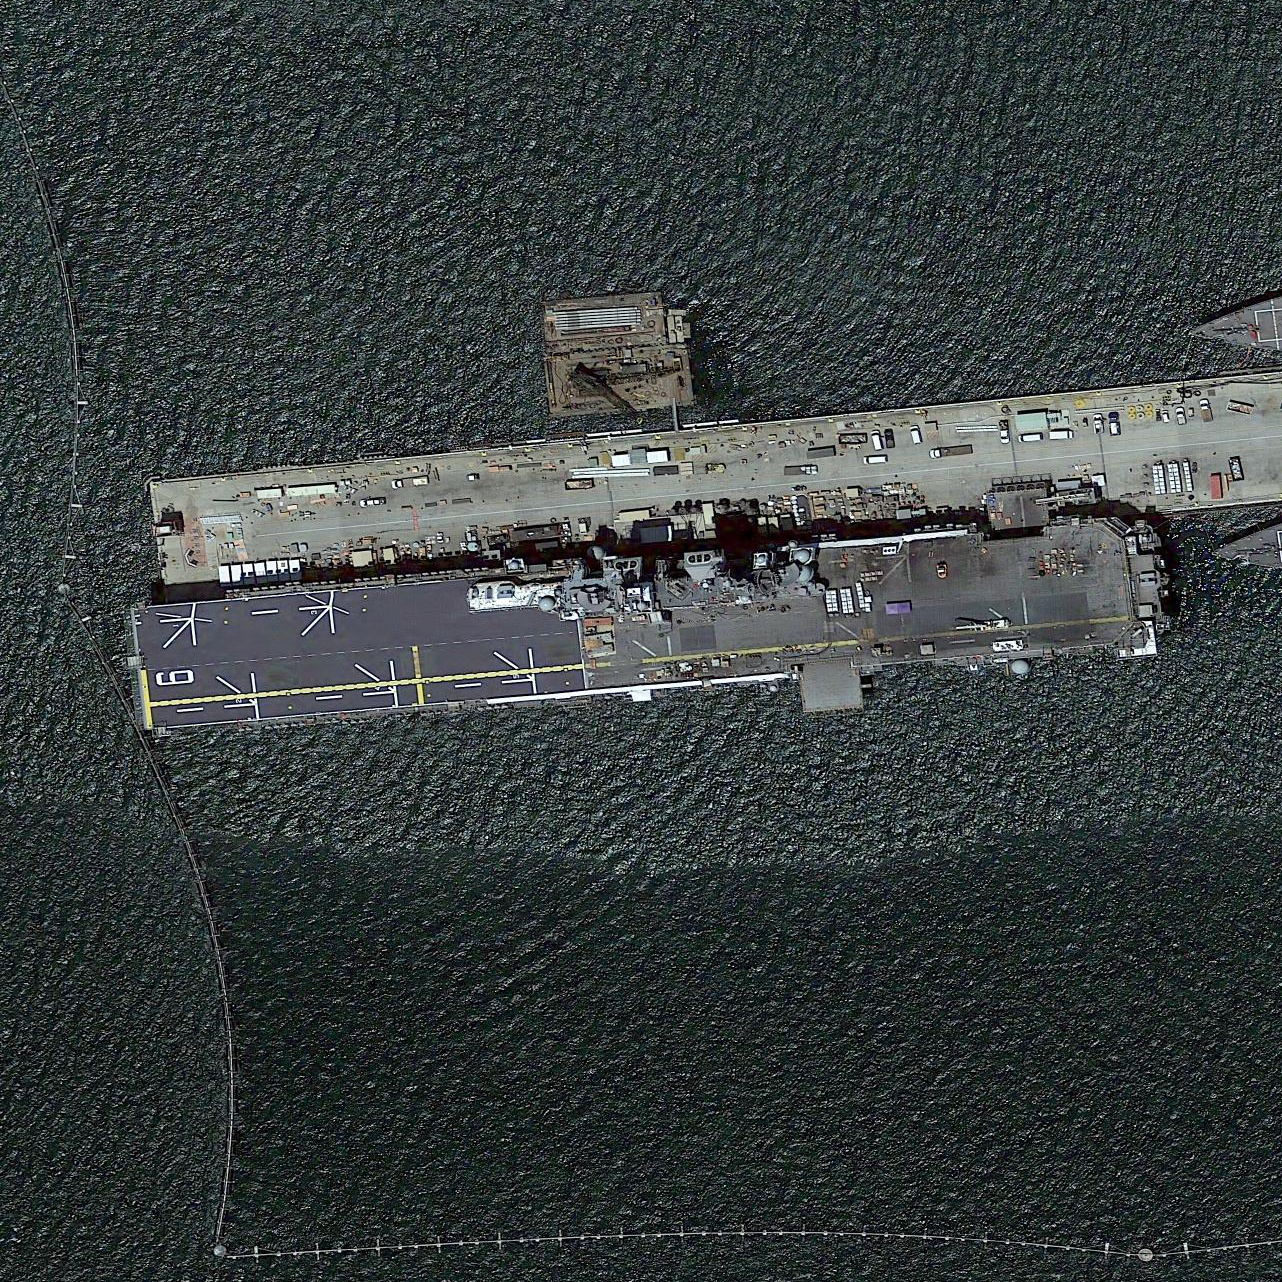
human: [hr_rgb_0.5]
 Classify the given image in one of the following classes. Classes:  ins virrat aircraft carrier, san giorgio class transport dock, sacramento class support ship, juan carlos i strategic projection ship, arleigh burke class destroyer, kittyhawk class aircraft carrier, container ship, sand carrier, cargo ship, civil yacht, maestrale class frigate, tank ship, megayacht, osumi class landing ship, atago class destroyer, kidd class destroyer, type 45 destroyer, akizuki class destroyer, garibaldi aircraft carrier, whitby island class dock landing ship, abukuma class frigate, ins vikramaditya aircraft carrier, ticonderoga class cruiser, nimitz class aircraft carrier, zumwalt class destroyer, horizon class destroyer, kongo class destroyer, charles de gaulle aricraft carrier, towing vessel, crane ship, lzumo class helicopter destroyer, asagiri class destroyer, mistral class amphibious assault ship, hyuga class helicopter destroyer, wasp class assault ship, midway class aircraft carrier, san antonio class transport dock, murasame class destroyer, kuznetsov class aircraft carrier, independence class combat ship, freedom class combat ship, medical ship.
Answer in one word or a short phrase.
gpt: Wasp class assault ship